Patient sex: M
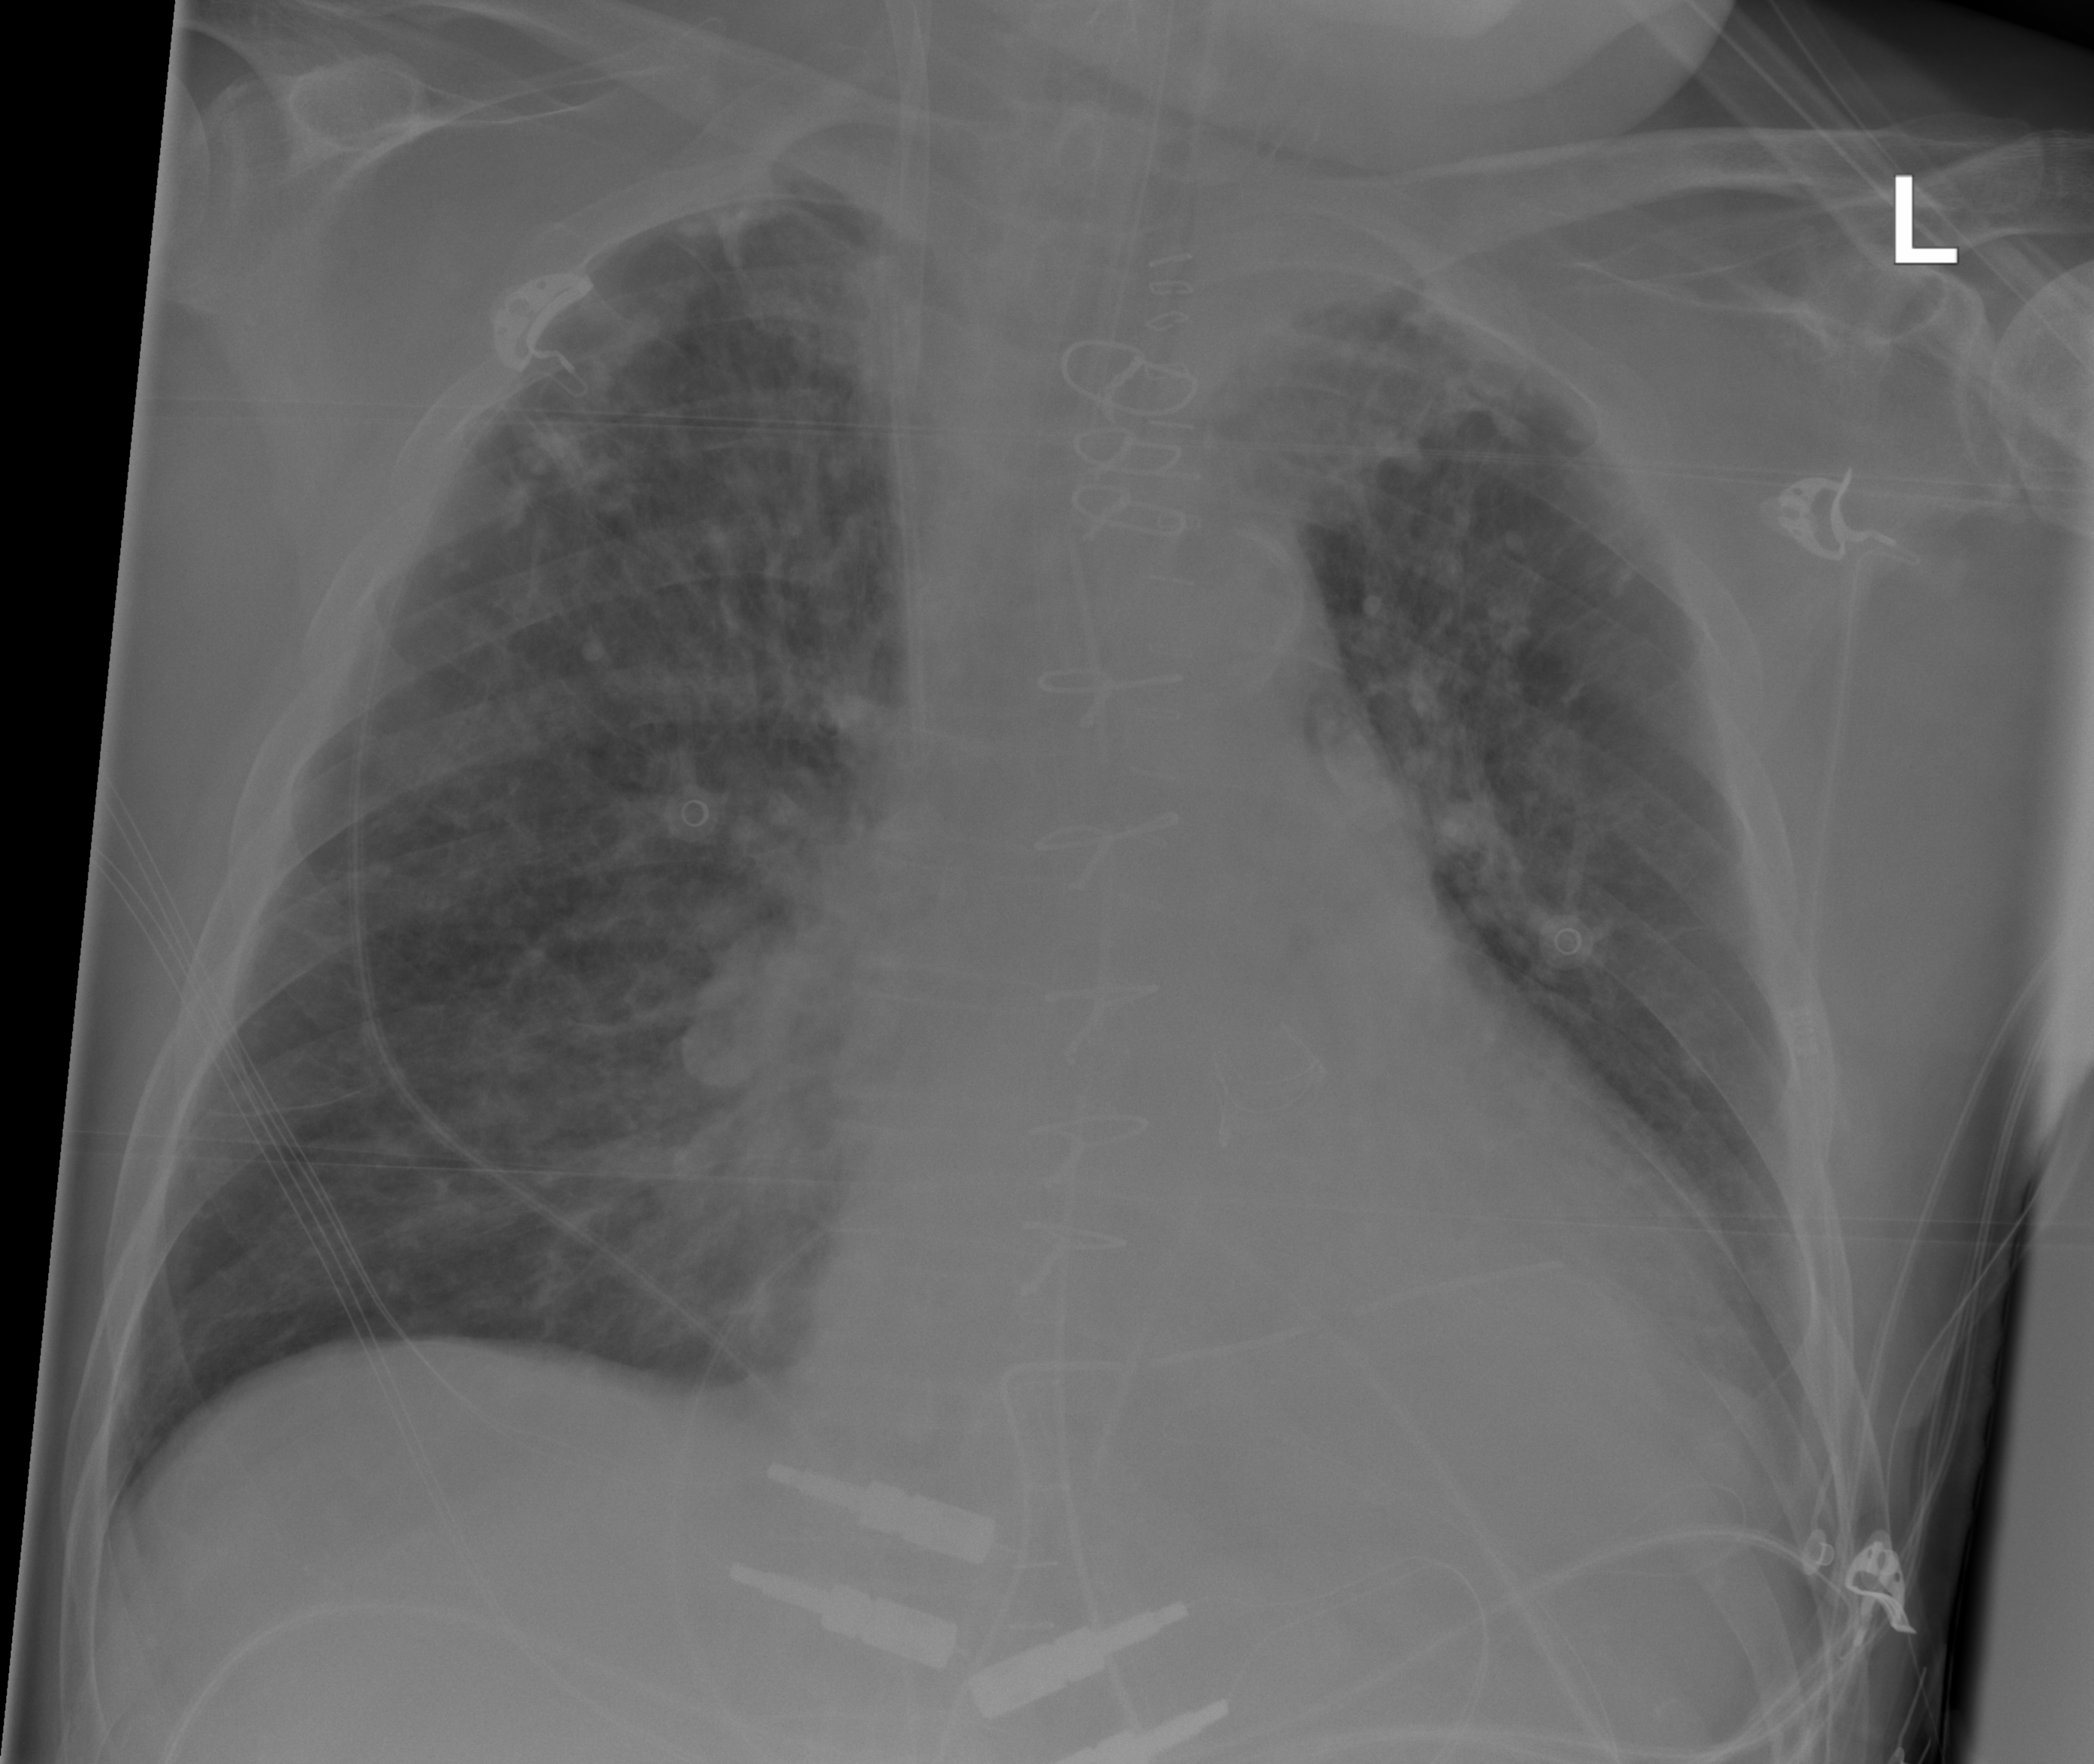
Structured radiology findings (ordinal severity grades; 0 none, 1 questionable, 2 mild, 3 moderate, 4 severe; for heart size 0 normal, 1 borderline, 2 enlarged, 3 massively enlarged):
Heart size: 2
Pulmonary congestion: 1
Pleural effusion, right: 0
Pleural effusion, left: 0
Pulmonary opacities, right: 0
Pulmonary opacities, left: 0
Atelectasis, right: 0
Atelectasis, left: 0